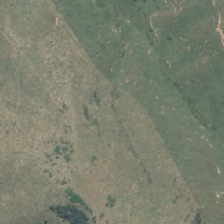
Land cover: low_producing_grassland